Aerial crown-view tile of a tropical tree (Barro Colorado Island, Panama), acquired 20250317:
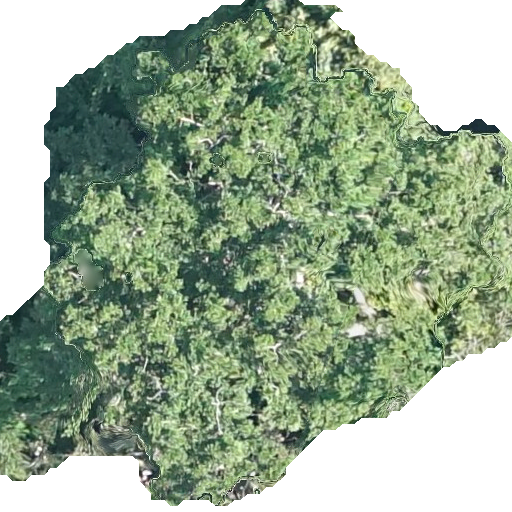
Species: Brosimum alicastrum
GBIF accepted scientific name: Brosimum alicastrum
Crown area: 293.469 m²